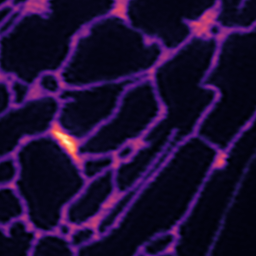
Label: Super-resolution ER image